九年级 · 立体几何学
(8 分) 如图所示是由几个小立方体所组成几何体的俯视图，小正方形中的数字表示在该位置的小立方体的个数.

(1) 请画出这个几何体的主视图、左视图。

（2）若小立方体的棱长为 $2 \mathrm{~cm}$, 求该几何体的表面积。
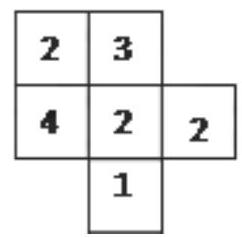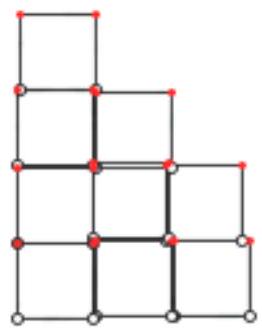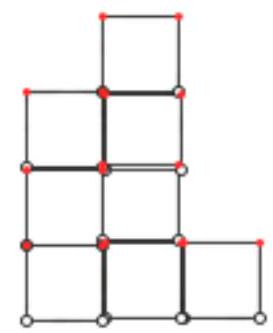
答案: （1）见解析；（2） 184

【解析】试题分析: (1) 从正面看有三列, 左侧有 4 行, 中间有 3 行, 右侧有 2 行; 从左面看有三列, 左侧有 3 行, 中间有 4 行, 右侧有 1 行; (2) 用一个正方形的面积 4 乘以漏出的小正方形面的个数 46 即可.

解: (1) 如图,

主视图

左视图

(2) $4 \times(9 \times 2+8 \times 2 \times+6 \times 2)=184 \mathrm{~cm}^{2}$.

点睛: 从正面看到的图是正视图, 从上面看到的图形是俯视图, 从左面看到的图形是左视图,能看到的线画实线, 看不到的线画虚线.